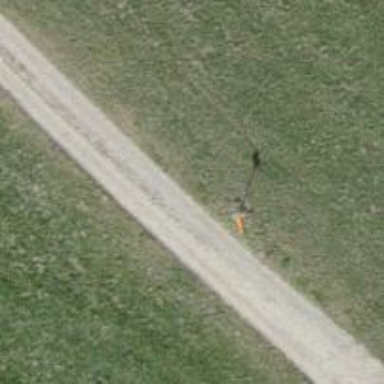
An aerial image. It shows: Pole supporting roof covering pipeline marker.